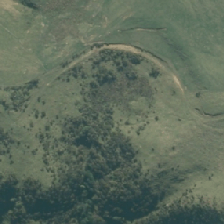
Land cover: grose_broom